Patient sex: F
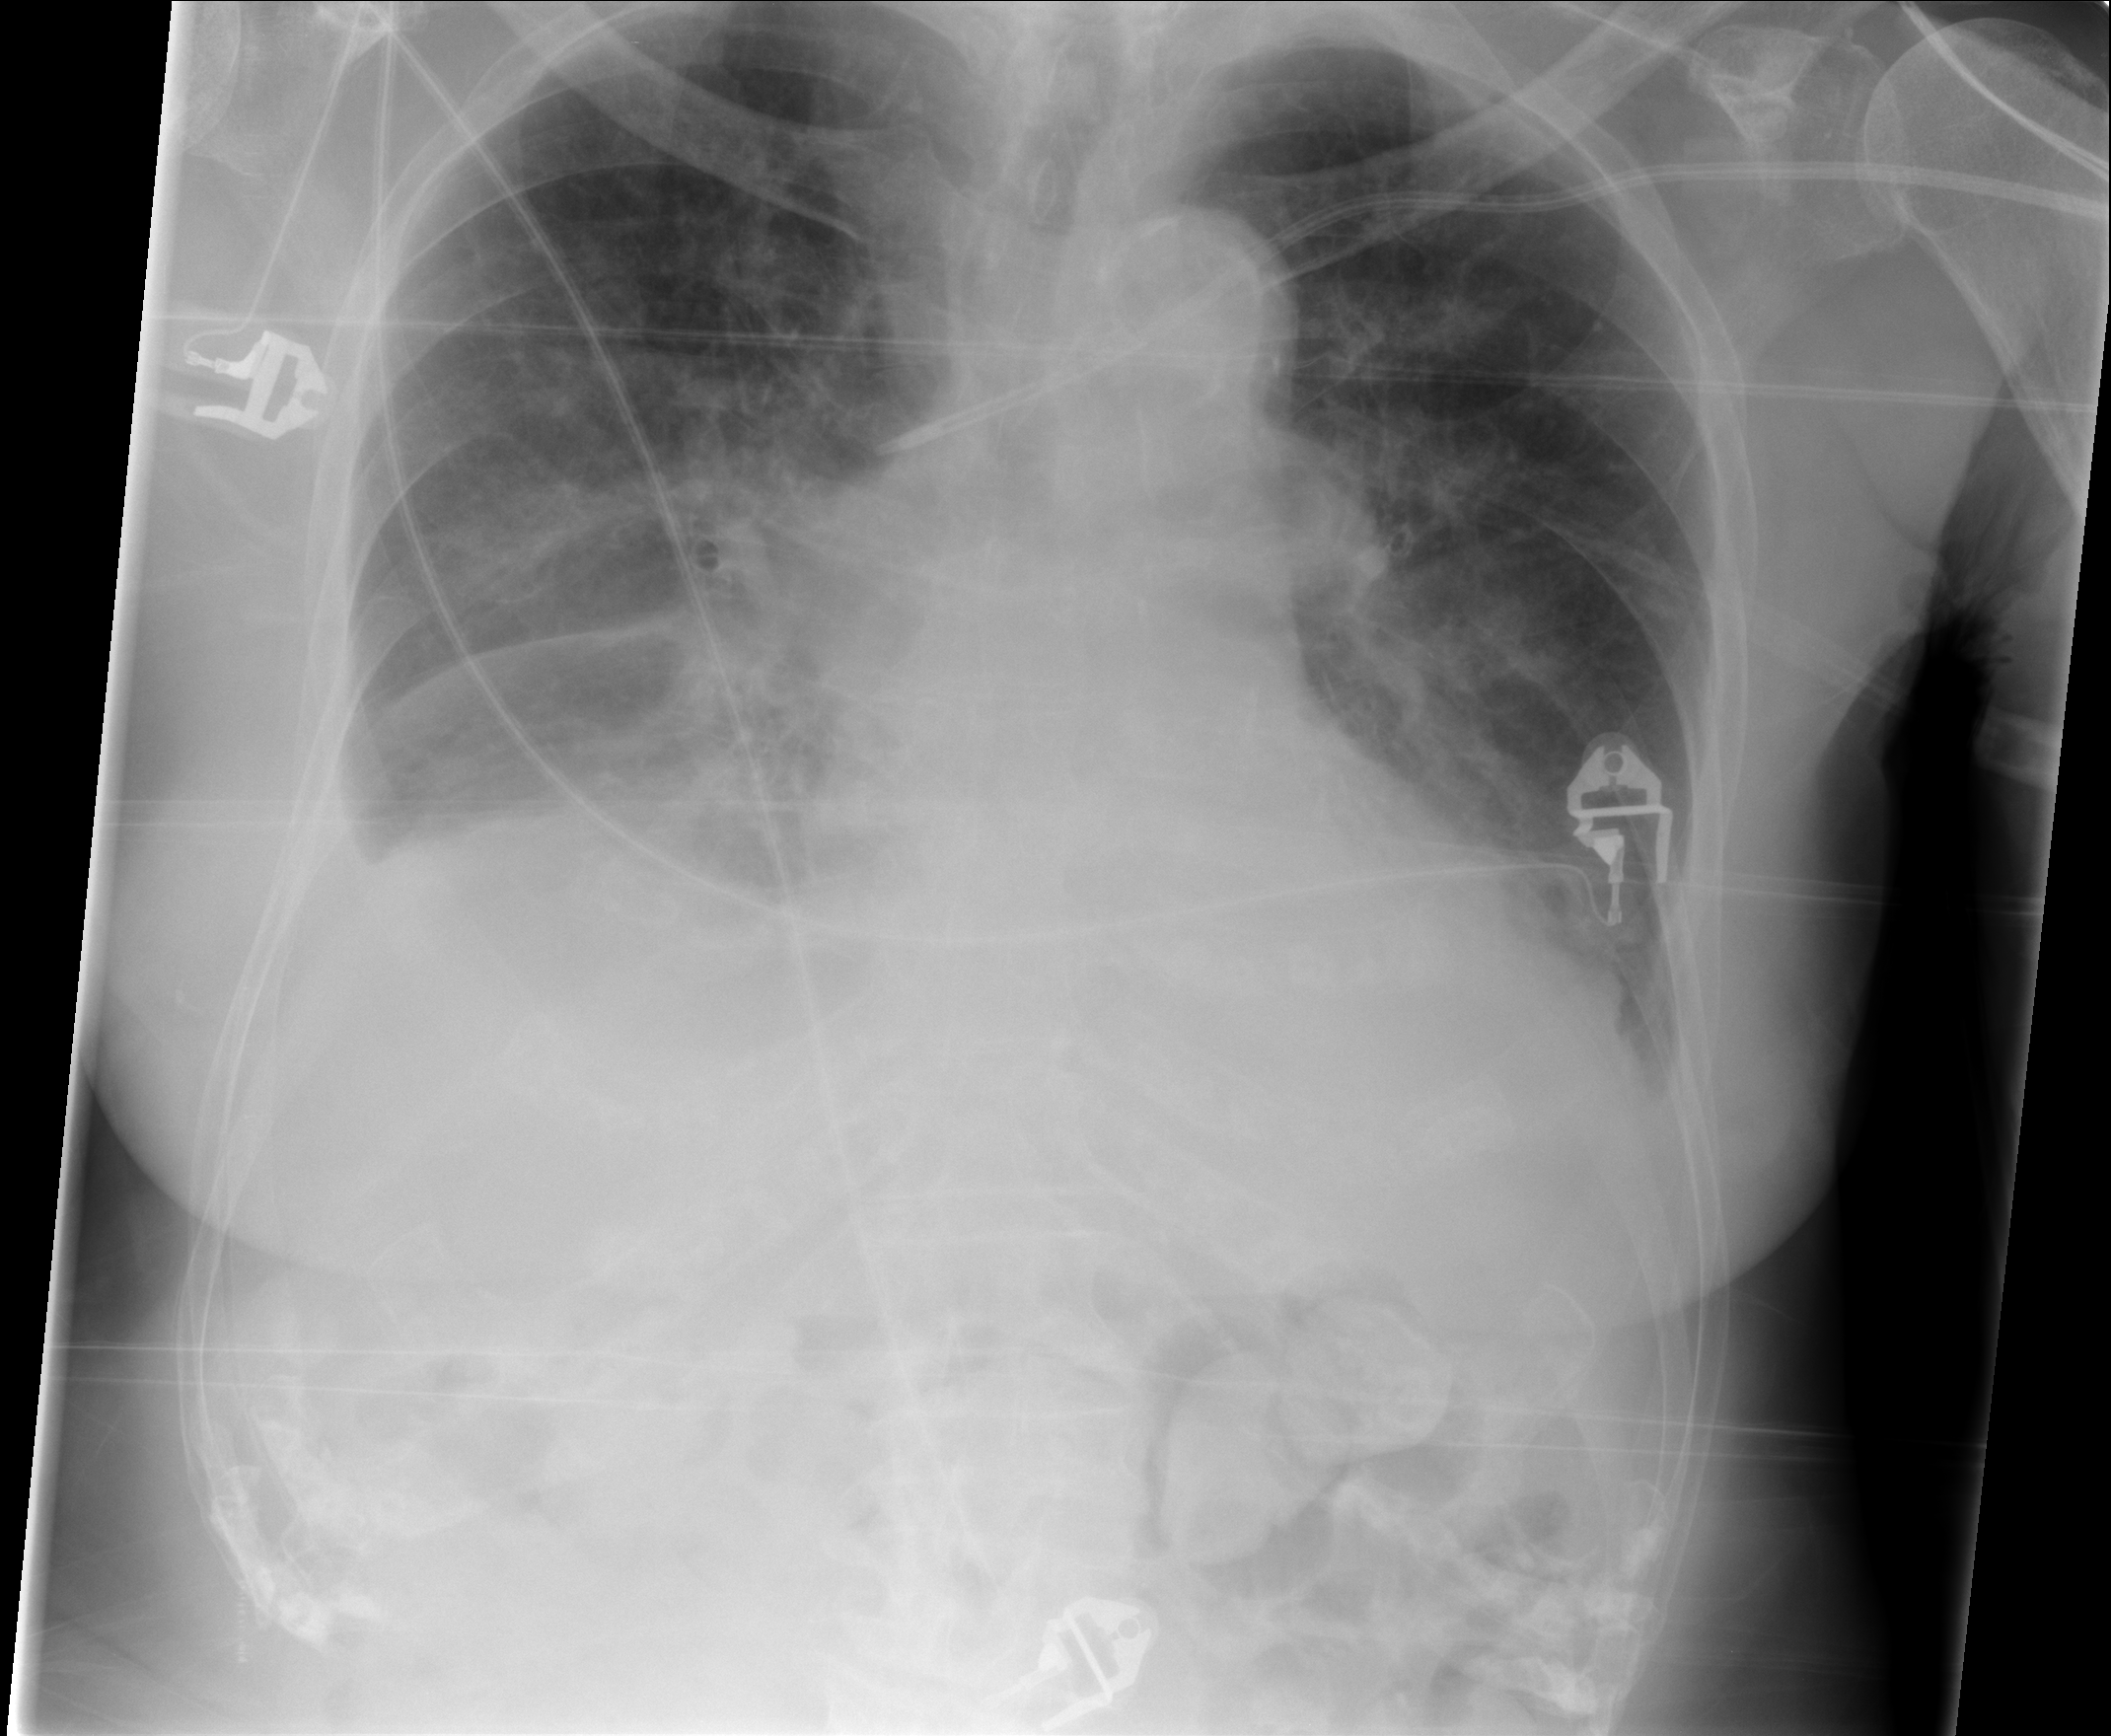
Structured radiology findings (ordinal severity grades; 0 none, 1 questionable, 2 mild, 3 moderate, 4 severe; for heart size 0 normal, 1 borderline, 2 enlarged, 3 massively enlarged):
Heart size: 0
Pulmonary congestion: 2
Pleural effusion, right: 2
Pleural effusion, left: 1
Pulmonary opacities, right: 3
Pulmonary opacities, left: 2
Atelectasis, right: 3
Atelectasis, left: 3